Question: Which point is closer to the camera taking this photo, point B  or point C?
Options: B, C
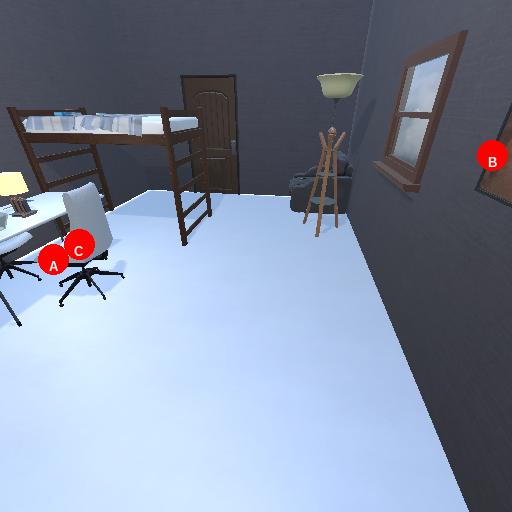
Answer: B